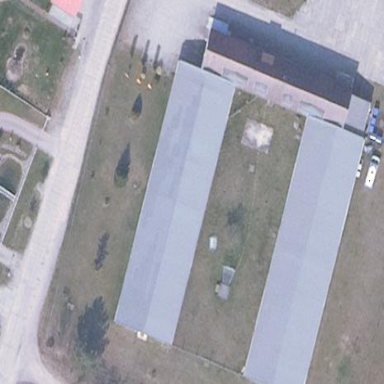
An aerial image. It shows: Building housing furniture shop.